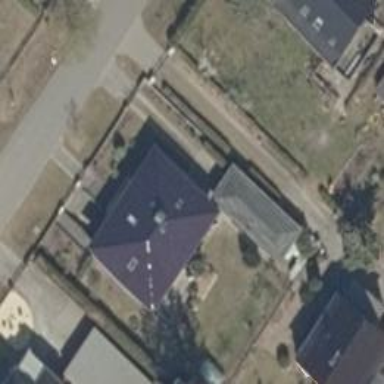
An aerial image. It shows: Hipped roof house.